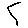
Label: hexagon